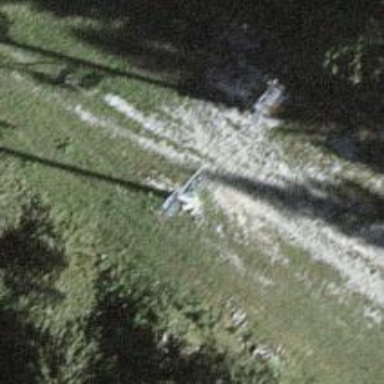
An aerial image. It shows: Pylon for aerialway.